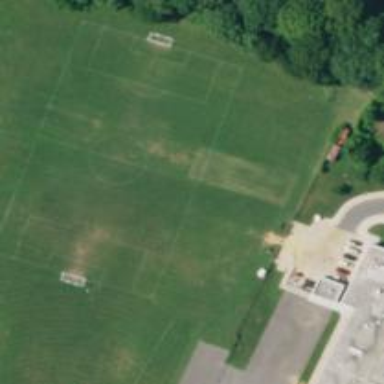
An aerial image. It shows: Soccer pitch for leisureland activities.